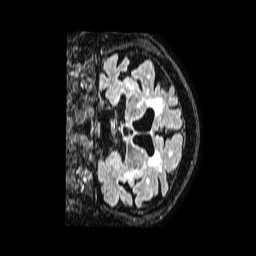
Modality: FLAIR
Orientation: coronal
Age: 81
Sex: female
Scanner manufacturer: philips
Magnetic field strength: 1.5 T
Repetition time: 4.8 s
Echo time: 0.3 s